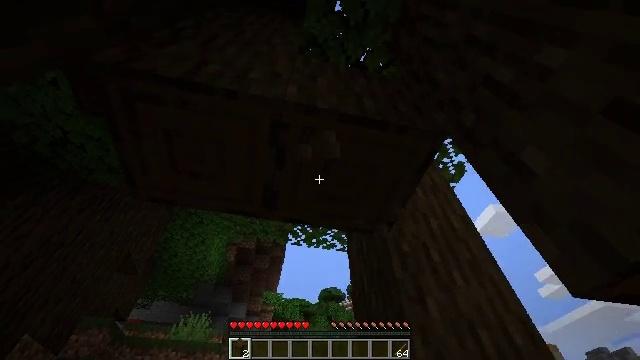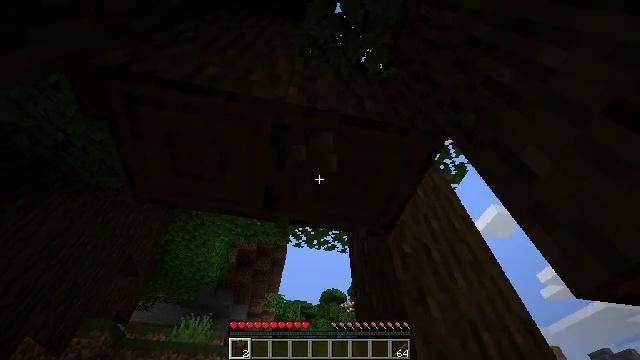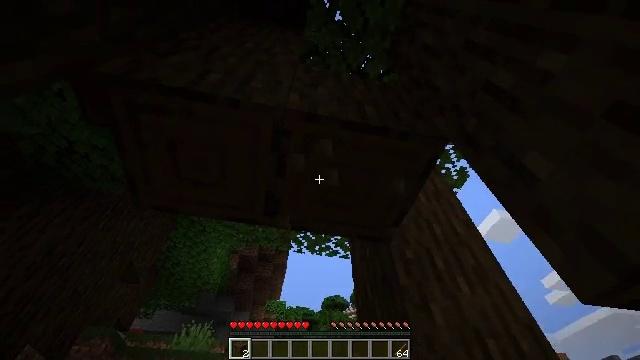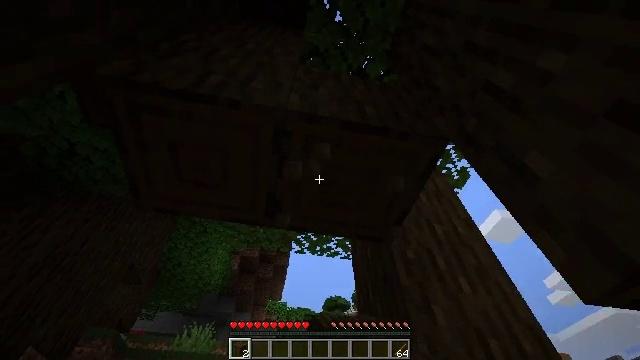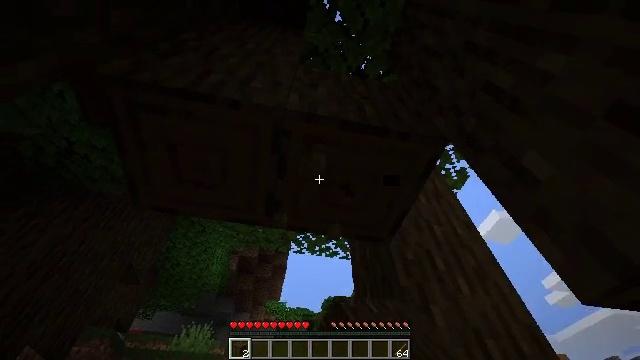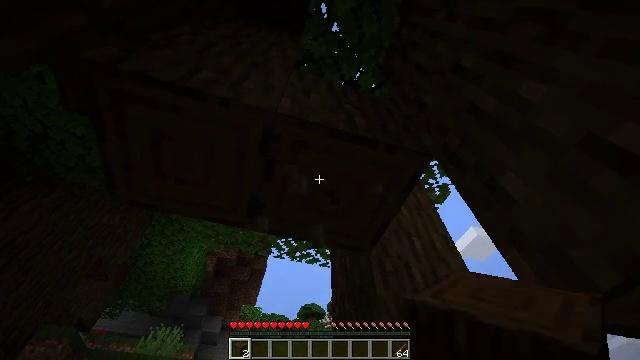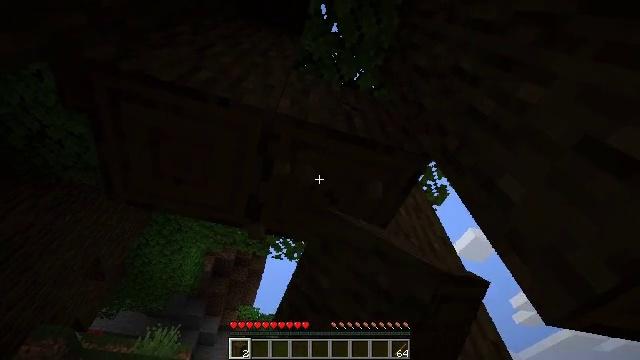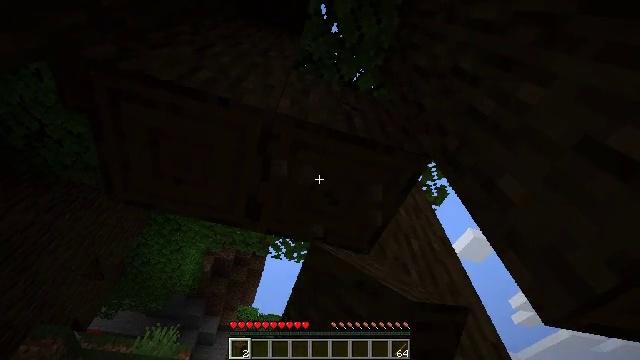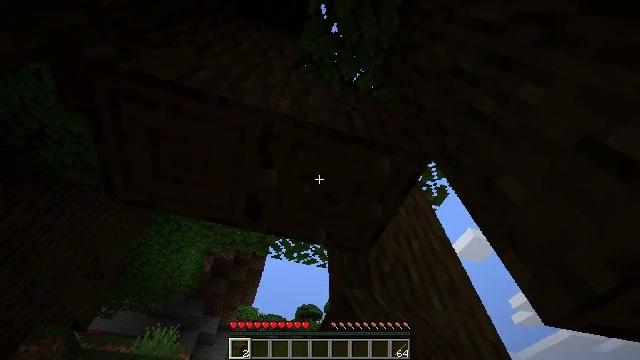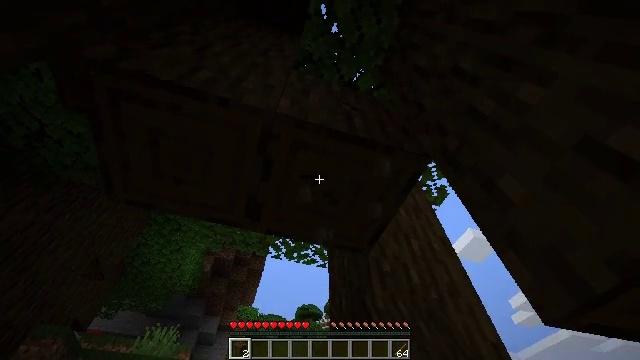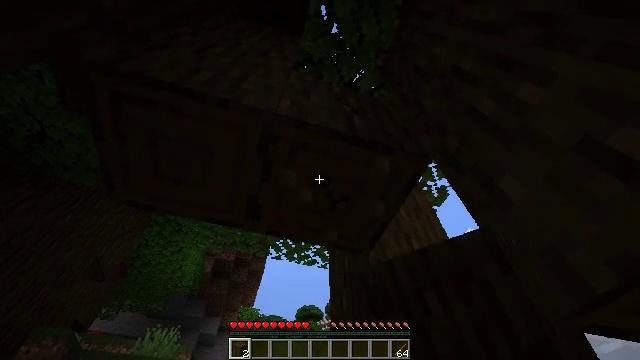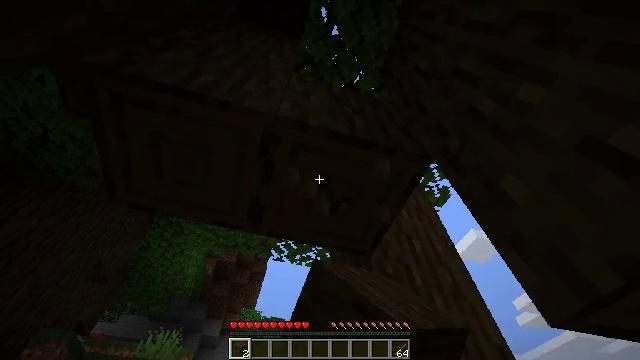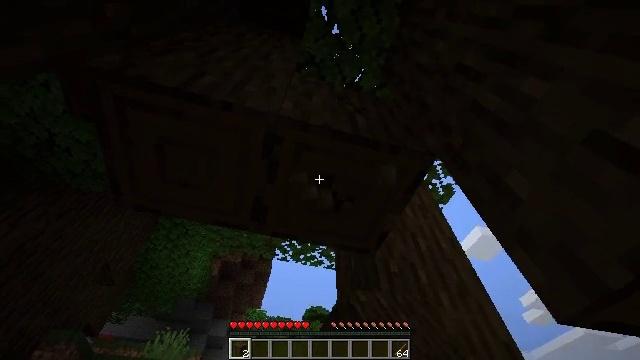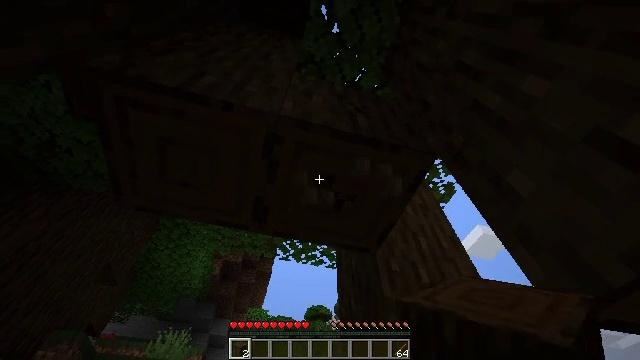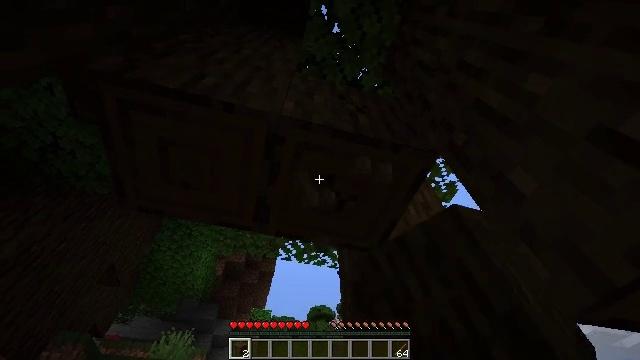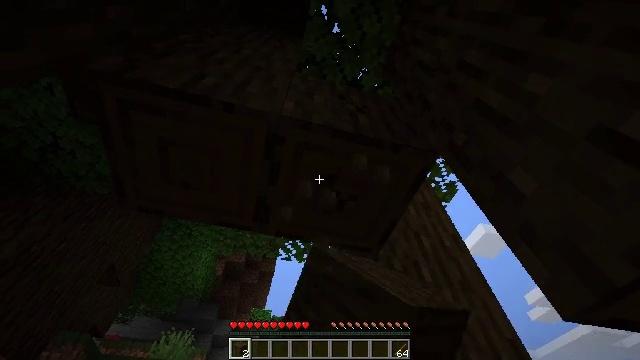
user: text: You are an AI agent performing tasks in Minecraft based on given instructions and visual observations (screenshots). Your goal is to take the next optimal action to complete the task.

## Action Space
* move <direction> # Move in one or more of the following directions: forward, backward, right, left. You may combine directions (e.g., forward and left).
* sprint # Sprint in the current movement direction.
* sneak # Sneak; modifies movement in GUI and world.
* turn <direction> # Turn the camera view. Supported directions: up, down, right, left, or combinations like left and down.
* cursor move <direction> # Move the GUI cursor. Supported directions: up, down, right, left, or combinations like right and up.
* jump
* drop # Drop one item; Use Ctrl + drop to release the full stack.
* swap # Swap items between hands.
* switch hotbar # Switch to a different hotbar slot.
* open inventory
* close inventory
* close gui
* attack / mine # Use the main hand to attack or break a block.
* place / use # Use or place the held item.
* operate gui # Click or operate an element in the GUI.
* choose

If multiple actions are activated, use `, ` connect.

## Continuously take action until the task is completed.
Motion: motion action
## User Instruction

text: Chop down the dark oak log.
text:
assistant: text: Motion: attack / mine
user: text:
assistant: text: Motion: turn up, attack / mine
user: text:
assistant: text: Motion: attack / mine
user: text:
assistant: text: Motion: attack / mine
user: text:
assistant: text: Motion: turn right and up, attack / mine
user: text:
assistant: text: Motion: attack / mine
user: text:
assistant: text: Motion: attack / mine
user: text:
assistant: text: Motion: attack / mine
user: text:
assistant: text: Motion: attack / mine
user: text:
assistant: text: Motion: attack / mine
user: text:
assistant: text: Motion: attack / mine
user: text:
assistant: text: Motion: turn left, attack / mine
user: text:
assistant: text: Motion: attack / mine
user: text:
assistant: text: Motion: attack / mine
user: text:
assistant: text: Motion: attack / mine
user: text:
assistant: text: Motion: attack / mine
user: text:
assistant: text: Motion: attack / mine
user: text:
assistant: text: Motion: attack / mine
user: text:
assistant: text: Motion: attack / mine
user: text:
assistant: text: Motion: attack / mine
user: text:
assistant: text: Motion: attack / mine
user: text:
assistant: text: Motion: attack / mine
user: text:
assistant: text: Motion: attack / mine
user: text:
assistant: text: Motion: attack / mine
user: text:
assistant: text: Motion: attack / mine
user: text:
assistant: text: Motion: attack / mine
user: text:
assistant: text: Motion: attack / mine
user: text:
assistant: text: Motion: attack / mine
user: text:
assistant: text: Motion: attack / mine
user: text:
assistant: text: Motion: attack / mine